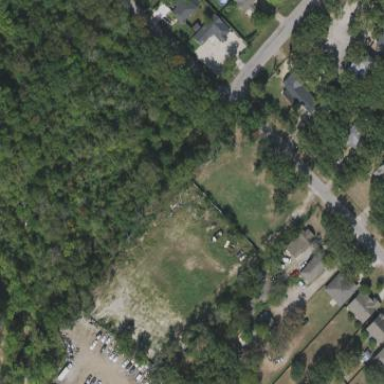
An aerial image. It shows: Grassy plot in zoning area.